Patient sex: F
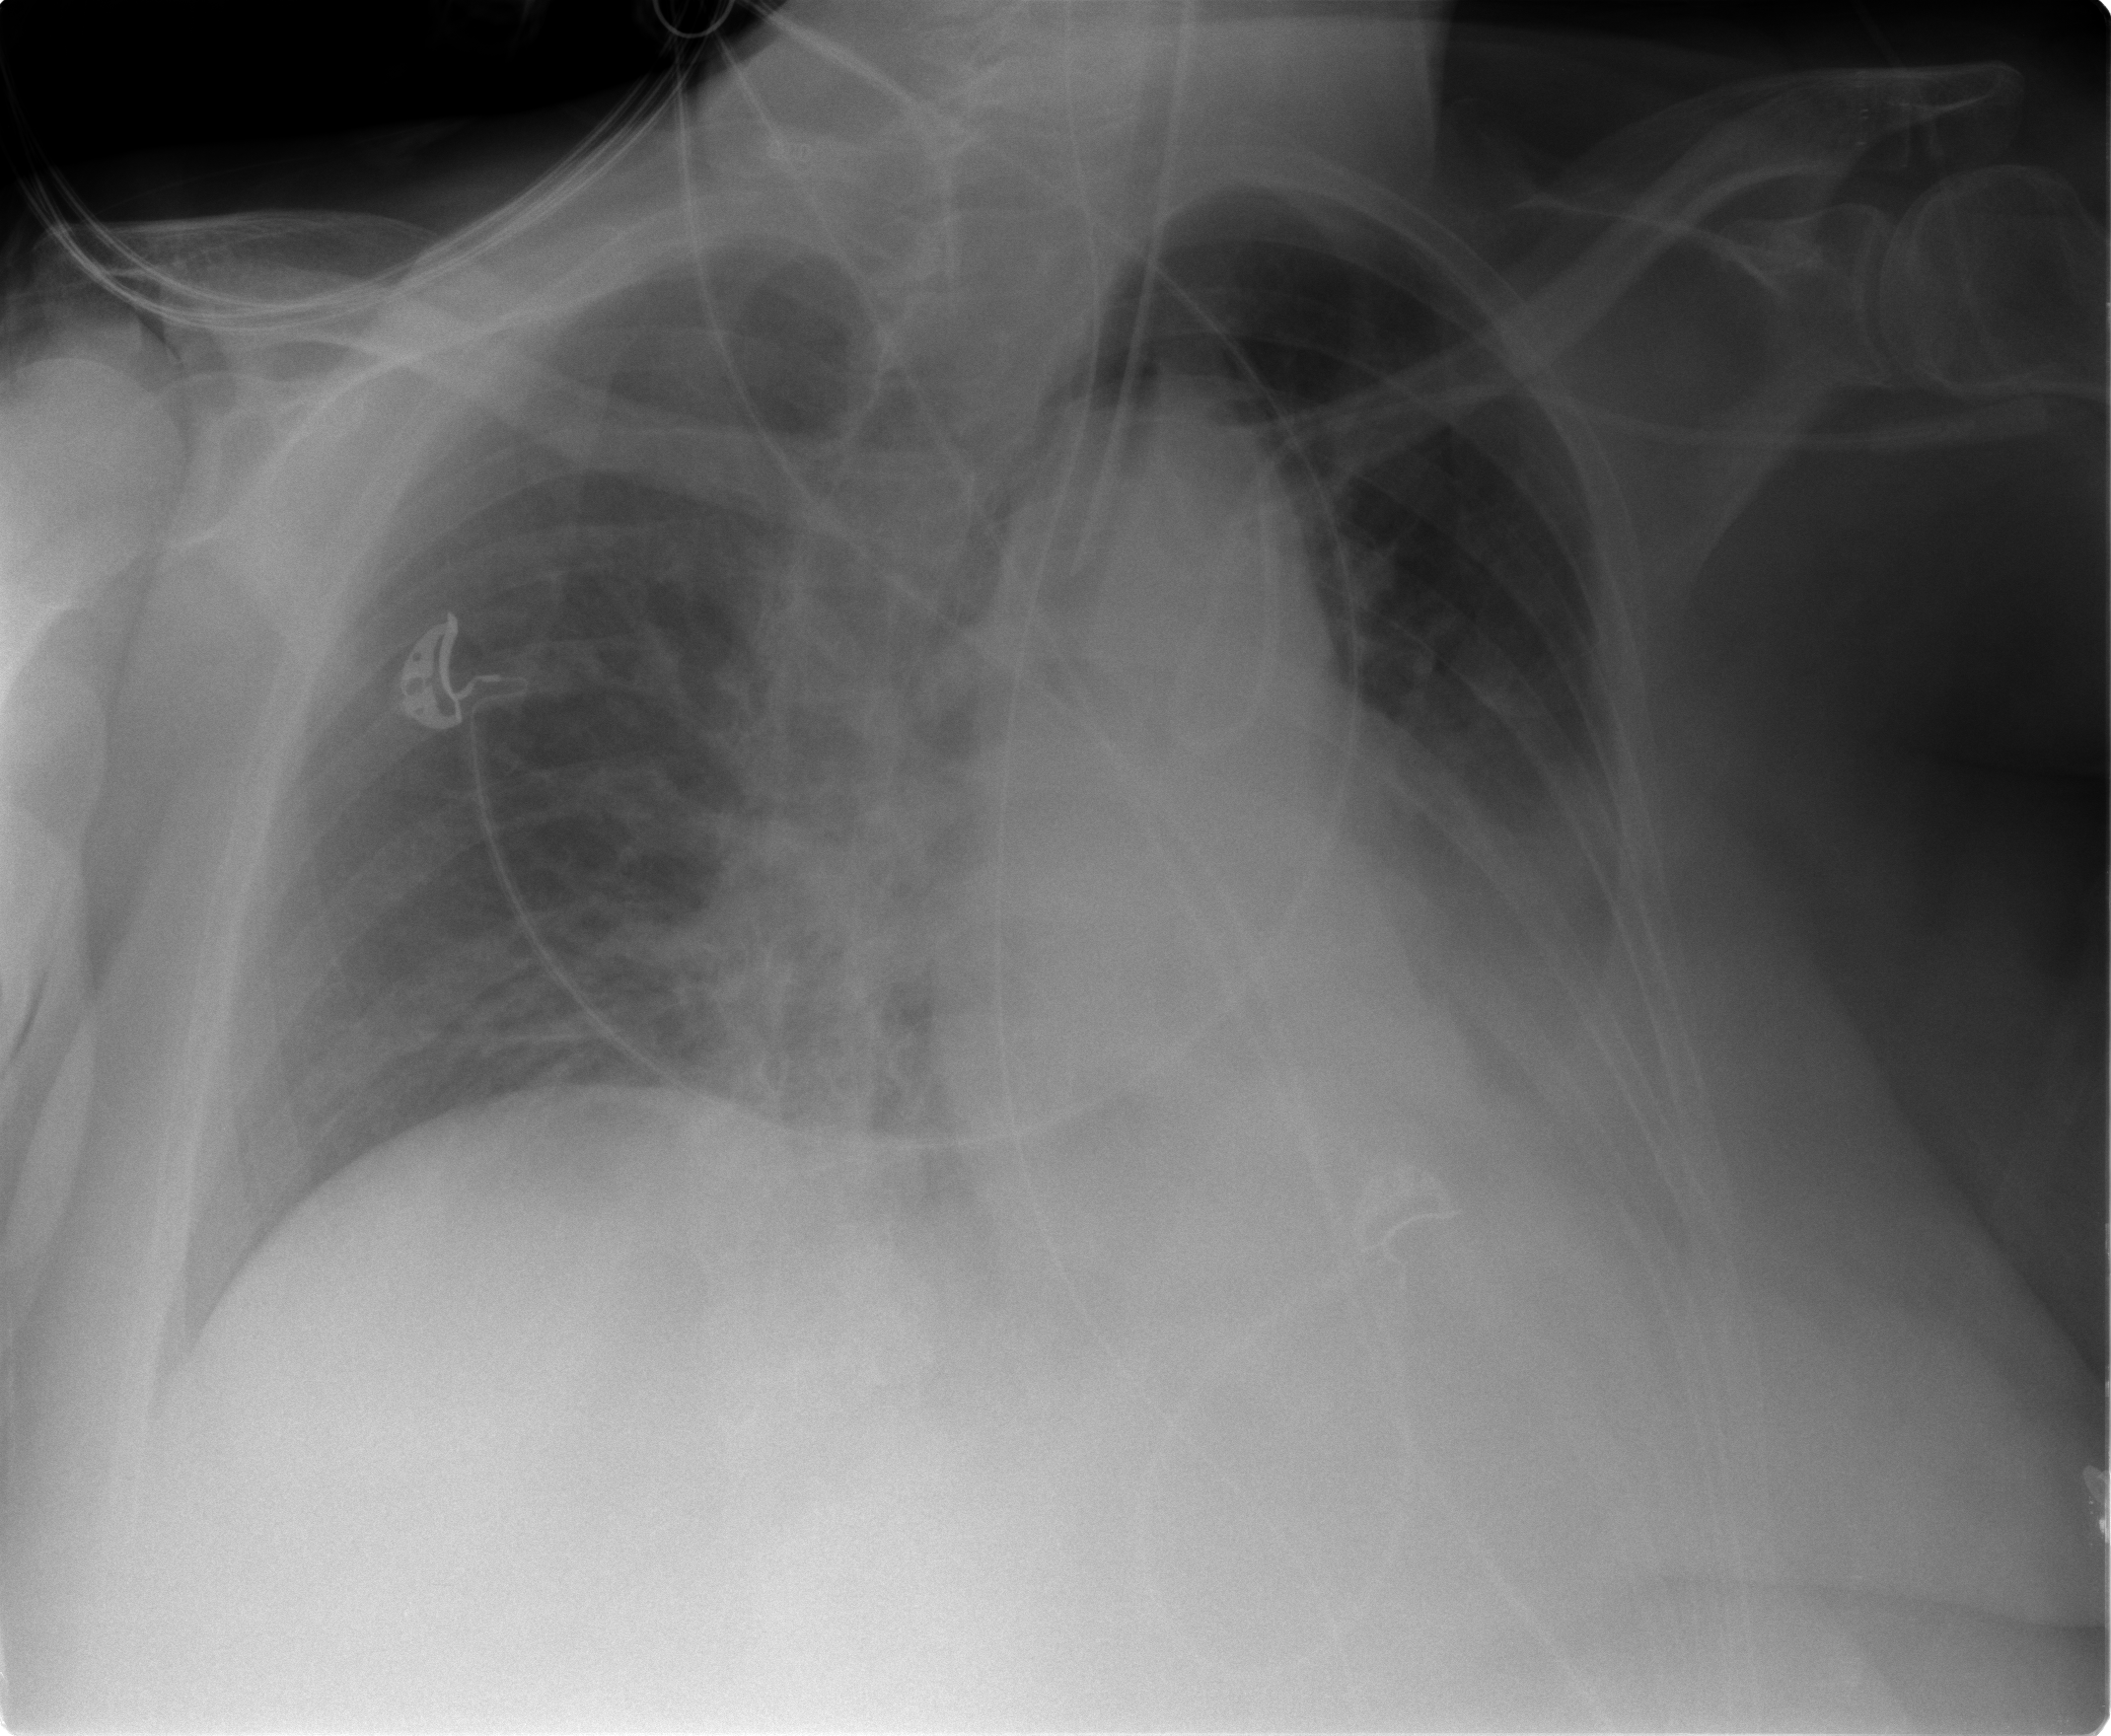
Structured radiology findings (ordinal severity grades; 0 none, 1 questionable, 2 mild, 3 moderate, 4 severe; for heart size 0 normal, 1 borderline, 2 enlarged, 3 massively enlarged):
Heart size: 0
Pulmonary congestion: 0
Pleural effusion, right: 1
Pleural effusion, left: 2
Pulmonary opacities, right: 0
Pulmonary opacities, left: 0
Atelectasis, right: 2
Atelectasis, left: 2